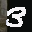
Label: 3